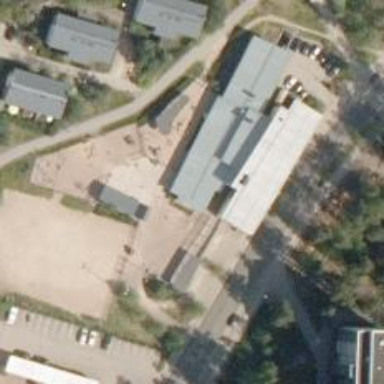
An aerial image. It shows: Kindergarten.